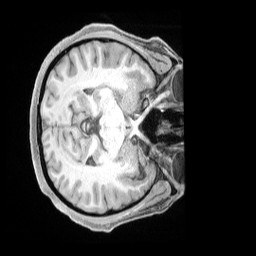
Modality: T1w
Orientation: axial
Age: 38
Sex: female
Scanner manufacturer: siemens
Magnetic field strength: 3 T
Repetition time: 2 s
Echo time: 0.00211 s